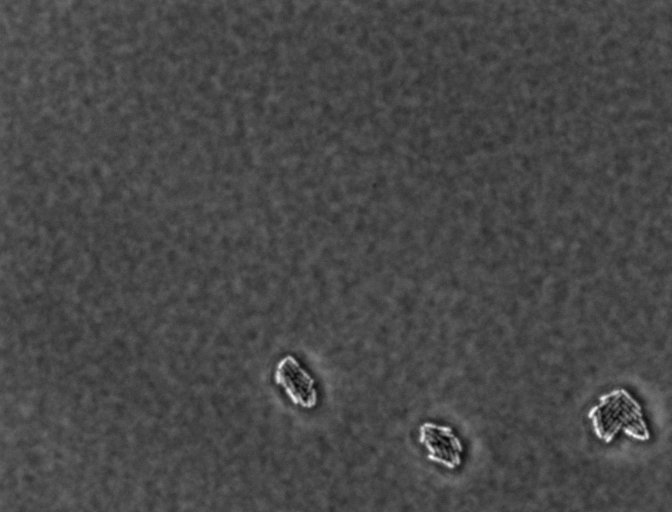
Salmonella enterica Typhimurium